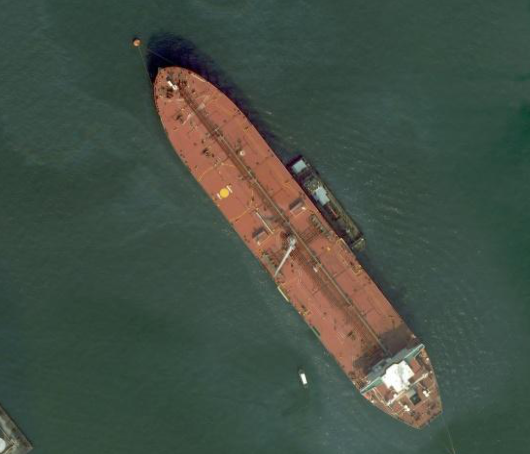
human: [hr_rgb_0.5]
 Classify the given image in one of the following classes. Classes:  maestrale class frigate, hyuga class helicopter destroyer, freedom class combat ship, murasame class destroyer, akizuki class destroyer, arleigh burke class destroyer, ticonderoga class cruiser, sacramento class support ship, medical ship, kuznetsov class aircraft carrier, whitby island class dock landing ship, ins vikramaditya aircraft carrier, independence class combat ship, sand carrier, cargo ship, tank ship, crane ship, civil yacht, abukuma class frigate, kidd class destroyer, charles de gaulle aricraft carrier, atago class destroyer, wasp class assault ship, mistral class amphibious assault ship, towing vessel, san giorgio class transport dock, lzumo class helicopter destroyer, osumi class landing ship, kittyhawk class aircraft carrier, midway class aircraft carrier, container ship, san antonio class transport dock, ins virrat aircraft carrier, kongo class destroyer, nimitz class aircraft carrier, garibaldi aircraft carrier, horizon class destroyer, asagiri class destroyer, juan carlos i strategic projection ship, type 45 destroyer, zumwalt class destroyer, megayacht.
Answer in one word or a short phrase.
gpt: Tank ship